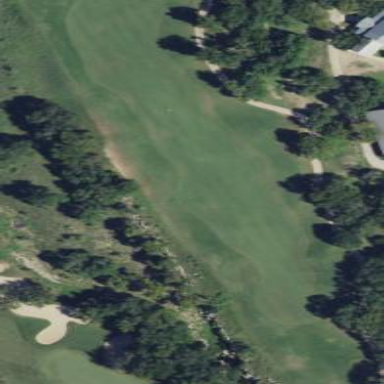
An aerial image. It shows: Golf rough area.